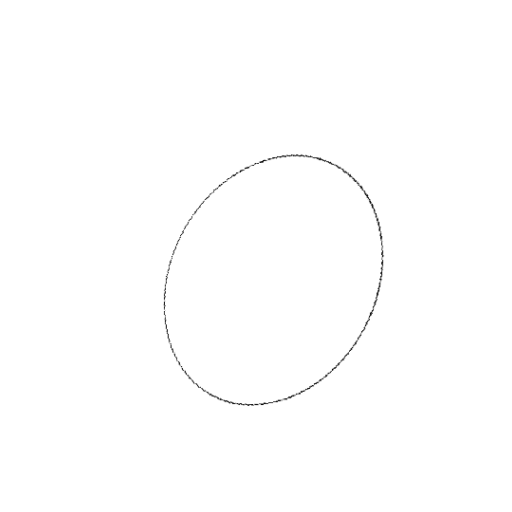
Crossing number: 0